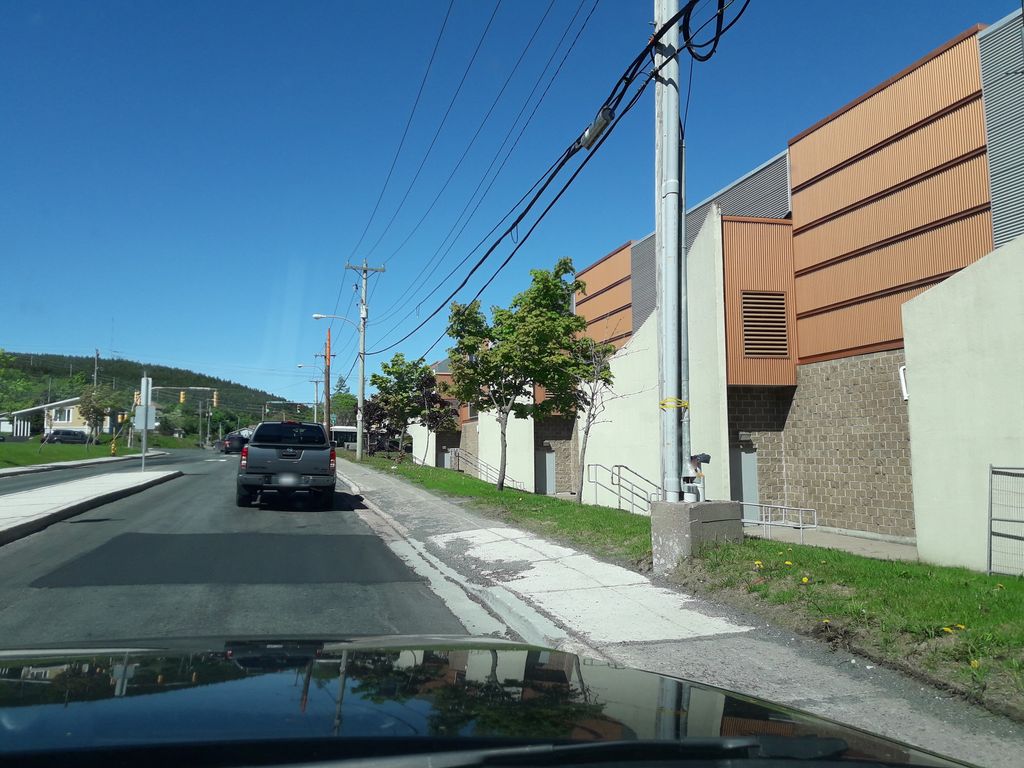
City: st_johns